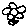
Label: flower